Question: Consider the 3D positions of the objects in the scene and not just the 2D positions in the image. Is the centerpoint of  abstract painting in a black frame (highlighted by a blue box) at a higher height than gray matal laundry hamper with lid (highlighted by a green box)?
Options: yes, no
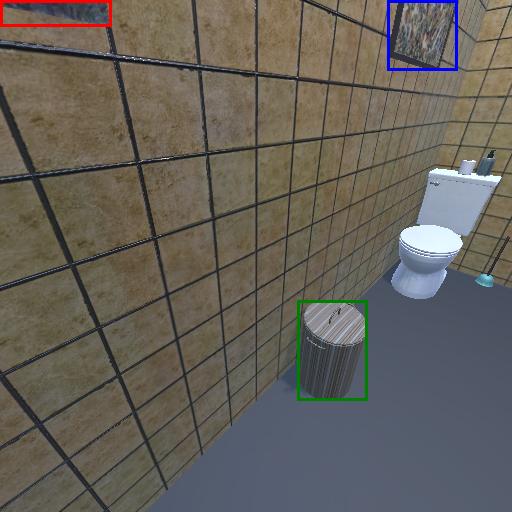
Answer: yes